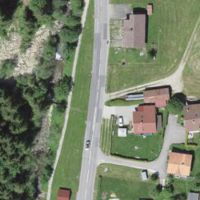
EUNIS habitat code: 24
Species observed at this site:
Filipendula ulmaria